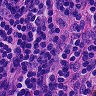
Metastatic tissue present: no